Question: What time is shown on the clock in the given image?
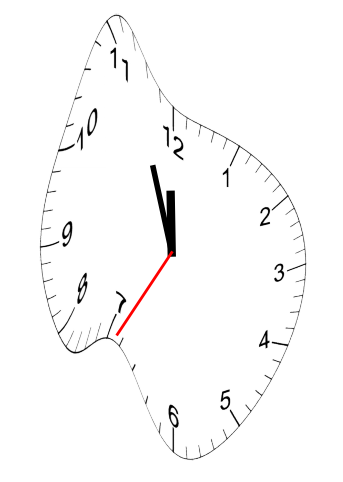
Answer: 11:56:35